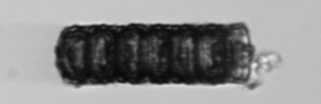
Label: Paralia_sulcata